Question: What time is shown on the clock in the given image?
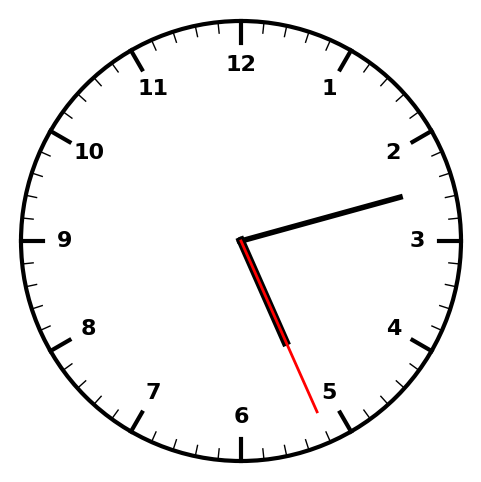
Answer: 05:12:26